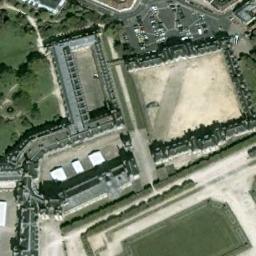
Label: palace